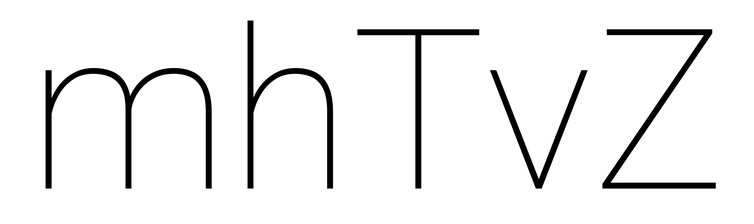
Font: Roboto_Thin